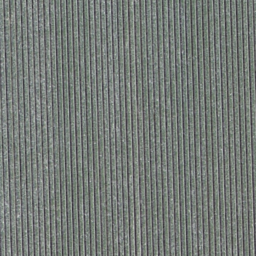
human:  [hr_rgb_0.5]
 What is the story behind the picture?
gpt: farmland